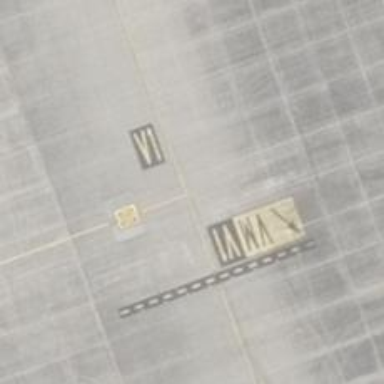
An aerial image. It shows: Parking position at the airport on concrete surface.